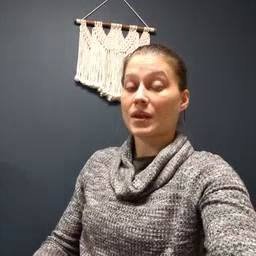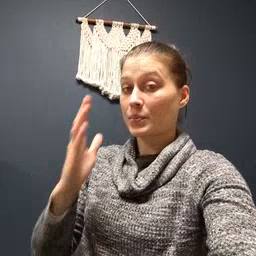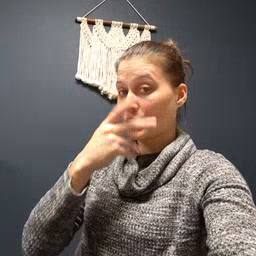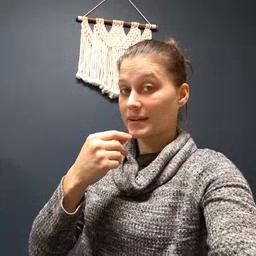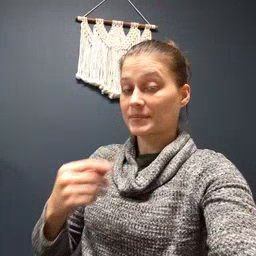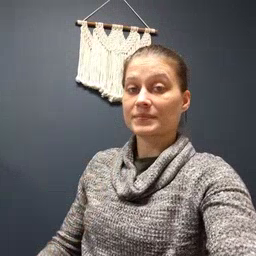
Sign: pretty